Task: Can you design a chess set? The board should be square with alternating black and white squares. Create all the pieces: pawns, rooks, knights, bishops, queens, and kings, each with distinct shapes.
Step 141:
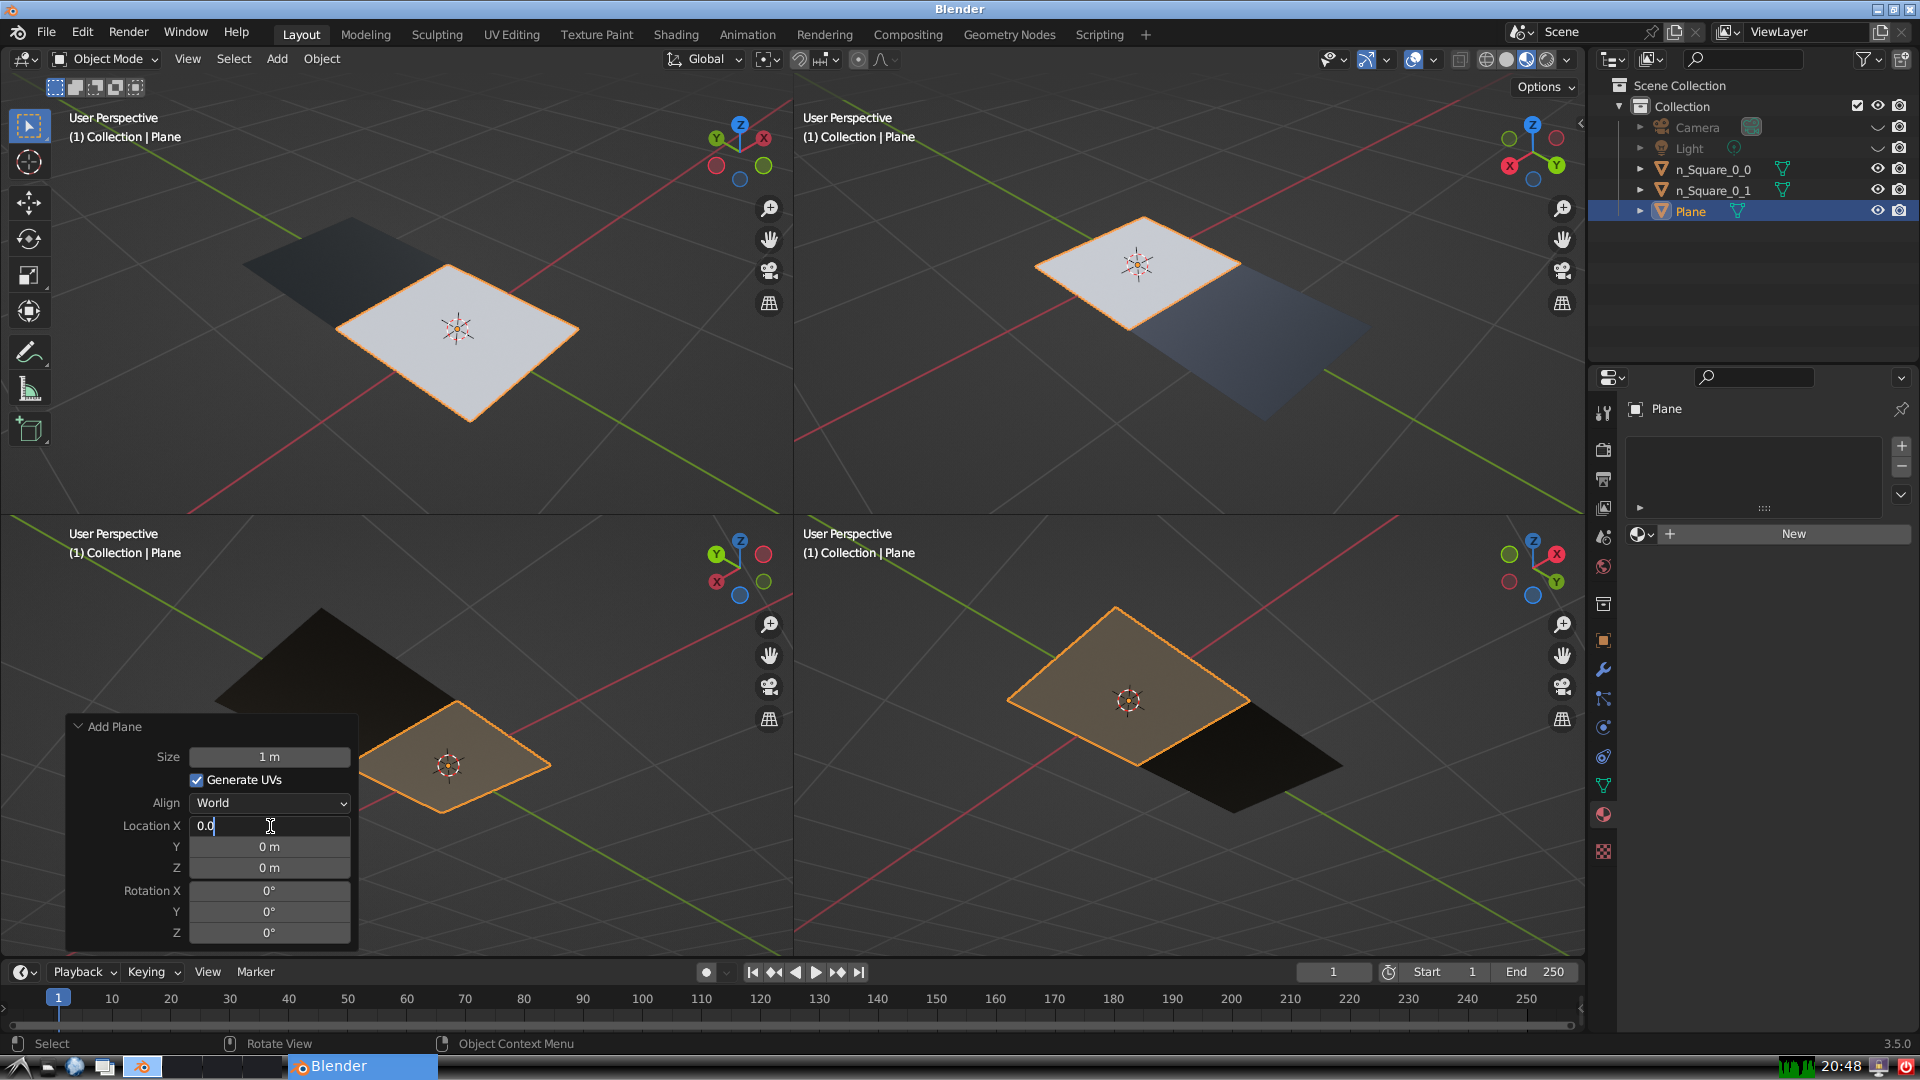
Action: {"key_press": ['Return']}